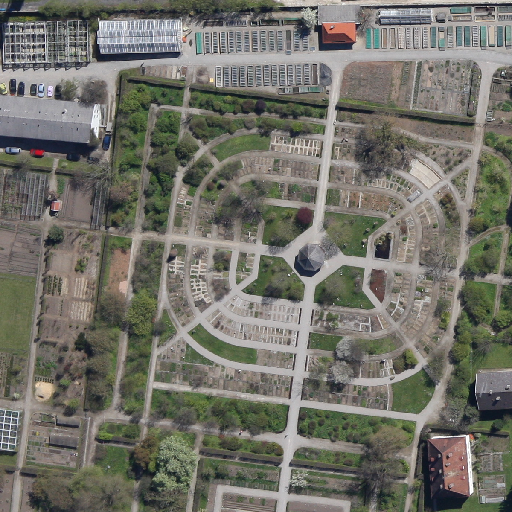
Referring expression: impervious surface